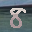
Label: 8